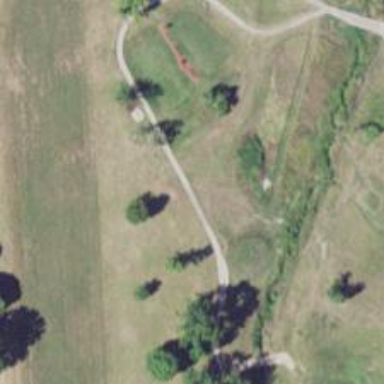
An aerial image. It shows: Path for both roads and golfers.